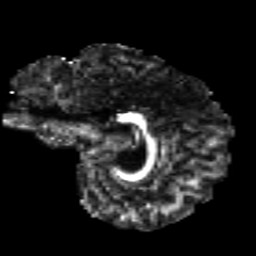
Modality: FA
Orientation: sagittal
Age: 21
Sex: female
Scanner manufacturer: siemens
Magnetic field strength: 3 T
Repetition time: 8.8 s
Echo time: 0.085 s